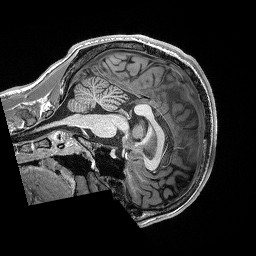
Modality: T1w
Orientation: sagittal
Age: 18
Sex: male
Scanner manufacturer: siemens
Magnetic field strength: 3 T
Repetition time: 2.3 s
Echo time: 0.00298 s